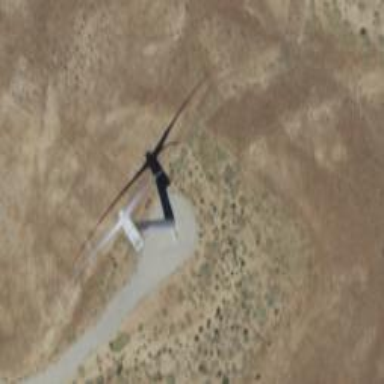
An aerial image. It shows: Wind turbine generator made by Vestas. The generator utilizes wind as its power source and belongs to the horizontal axis type.